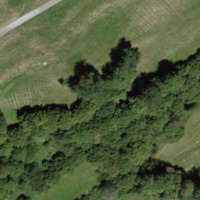
EUNIS habitat code: 24
Species observed at this site:
Melanargia galathea